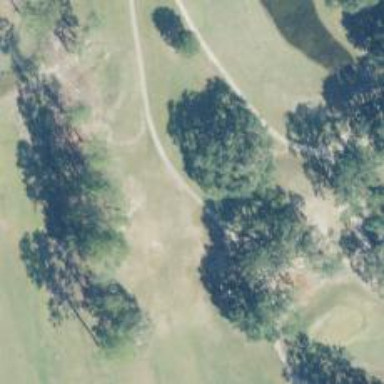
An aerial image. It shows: Path designated for golf carts.